Question: When opening JMeter's Function Helper and try to execute chooseRandom (added with jmeter plugin)
It failed because it expect at least 3 parameters and JMeter display only 2
'''
org.apache.jmeter.functions.InvalidVariableException: __chooseRandom called with wrong number of parameters. Actual: 2. Expected at least: 3.
'''

Is there a way to execute it inside Function Helper?
If not, is it JMeter or JMeter plugin bug?
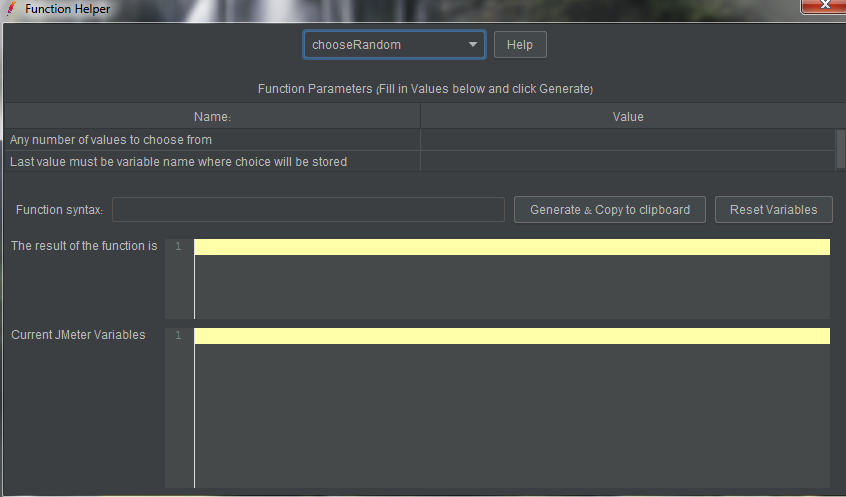
Answer: I don't think you will be able to validate the <URL> because when you populate the list of values to choose from it escapes the commas with the backslashes:
<URL>
I don't think the issue will be considered by JMeter developers (however you can <URL> would refactor the function as it will break backwards compatibility.
You can ask around because I might be wrong, in the meantime you can validate the function output using i.e. <URL>
<URL>